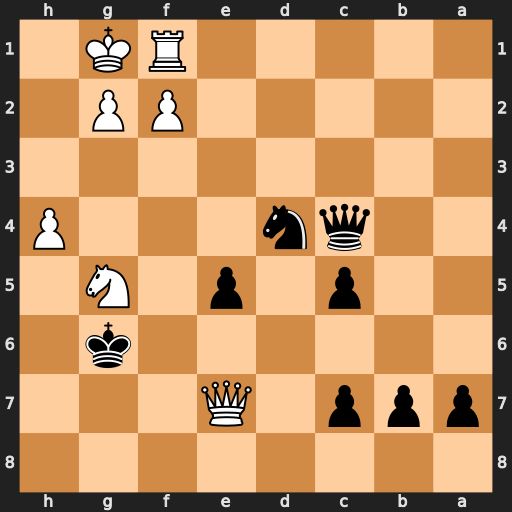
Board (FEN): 8/ppp1Q3/6k1/2p1p1N1/2qn3P/8/5PP1/5RK1
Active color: b
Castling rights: -
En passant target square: -
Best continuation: Ne2+ Kh2 Qxh4+ Nh3 Qxe7